Question:
This should return a list of all versions right?
Nuget.org, my package source, hosts a lot of versions for this package.
<URL>
Can someone tell me what I am missing?
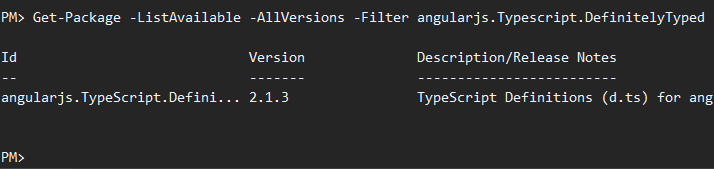
Answer: The -AllVersions parameter is part of the "Remote" parameter set which includes your parameters so it looks like the parameters are correct.
Looking at the request that is returned from <URL> it does not look like what you are trying to do is supported.
The raw data sent back does not include multiple versions for each NuGet package so, even though there is code in NuGet which does not collapse the versions down to the latest when -AllVersions is specified as it displays the results, you only get the one version for each NuGet package.
The -AllVersions parameter seems to only work when the -Updates parameter is used. This uses a different query <URL> which returns multiple package versions. So you can only see all NuGet package versions for the updated packages in your project.
'''
Get-Package -AllVersions -Updates -Filter jquery
'''